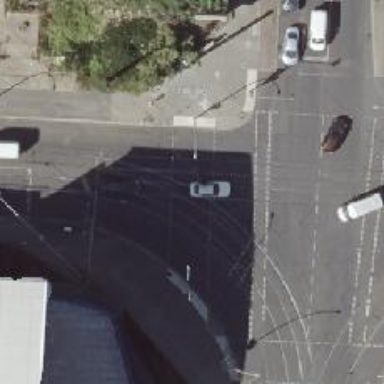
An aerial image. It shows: Tram crossing on the railway.